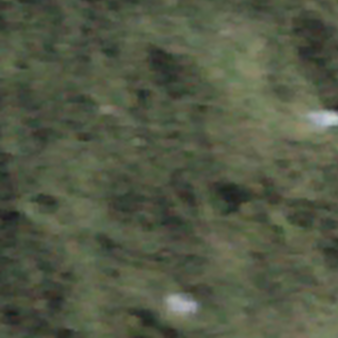
Label: other